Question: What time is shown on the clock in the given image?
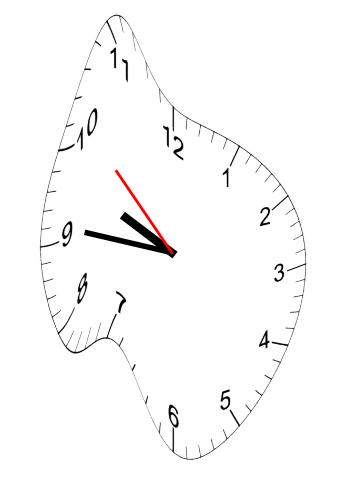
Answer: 09:45:52